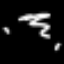
Label: squiggle